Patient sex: F
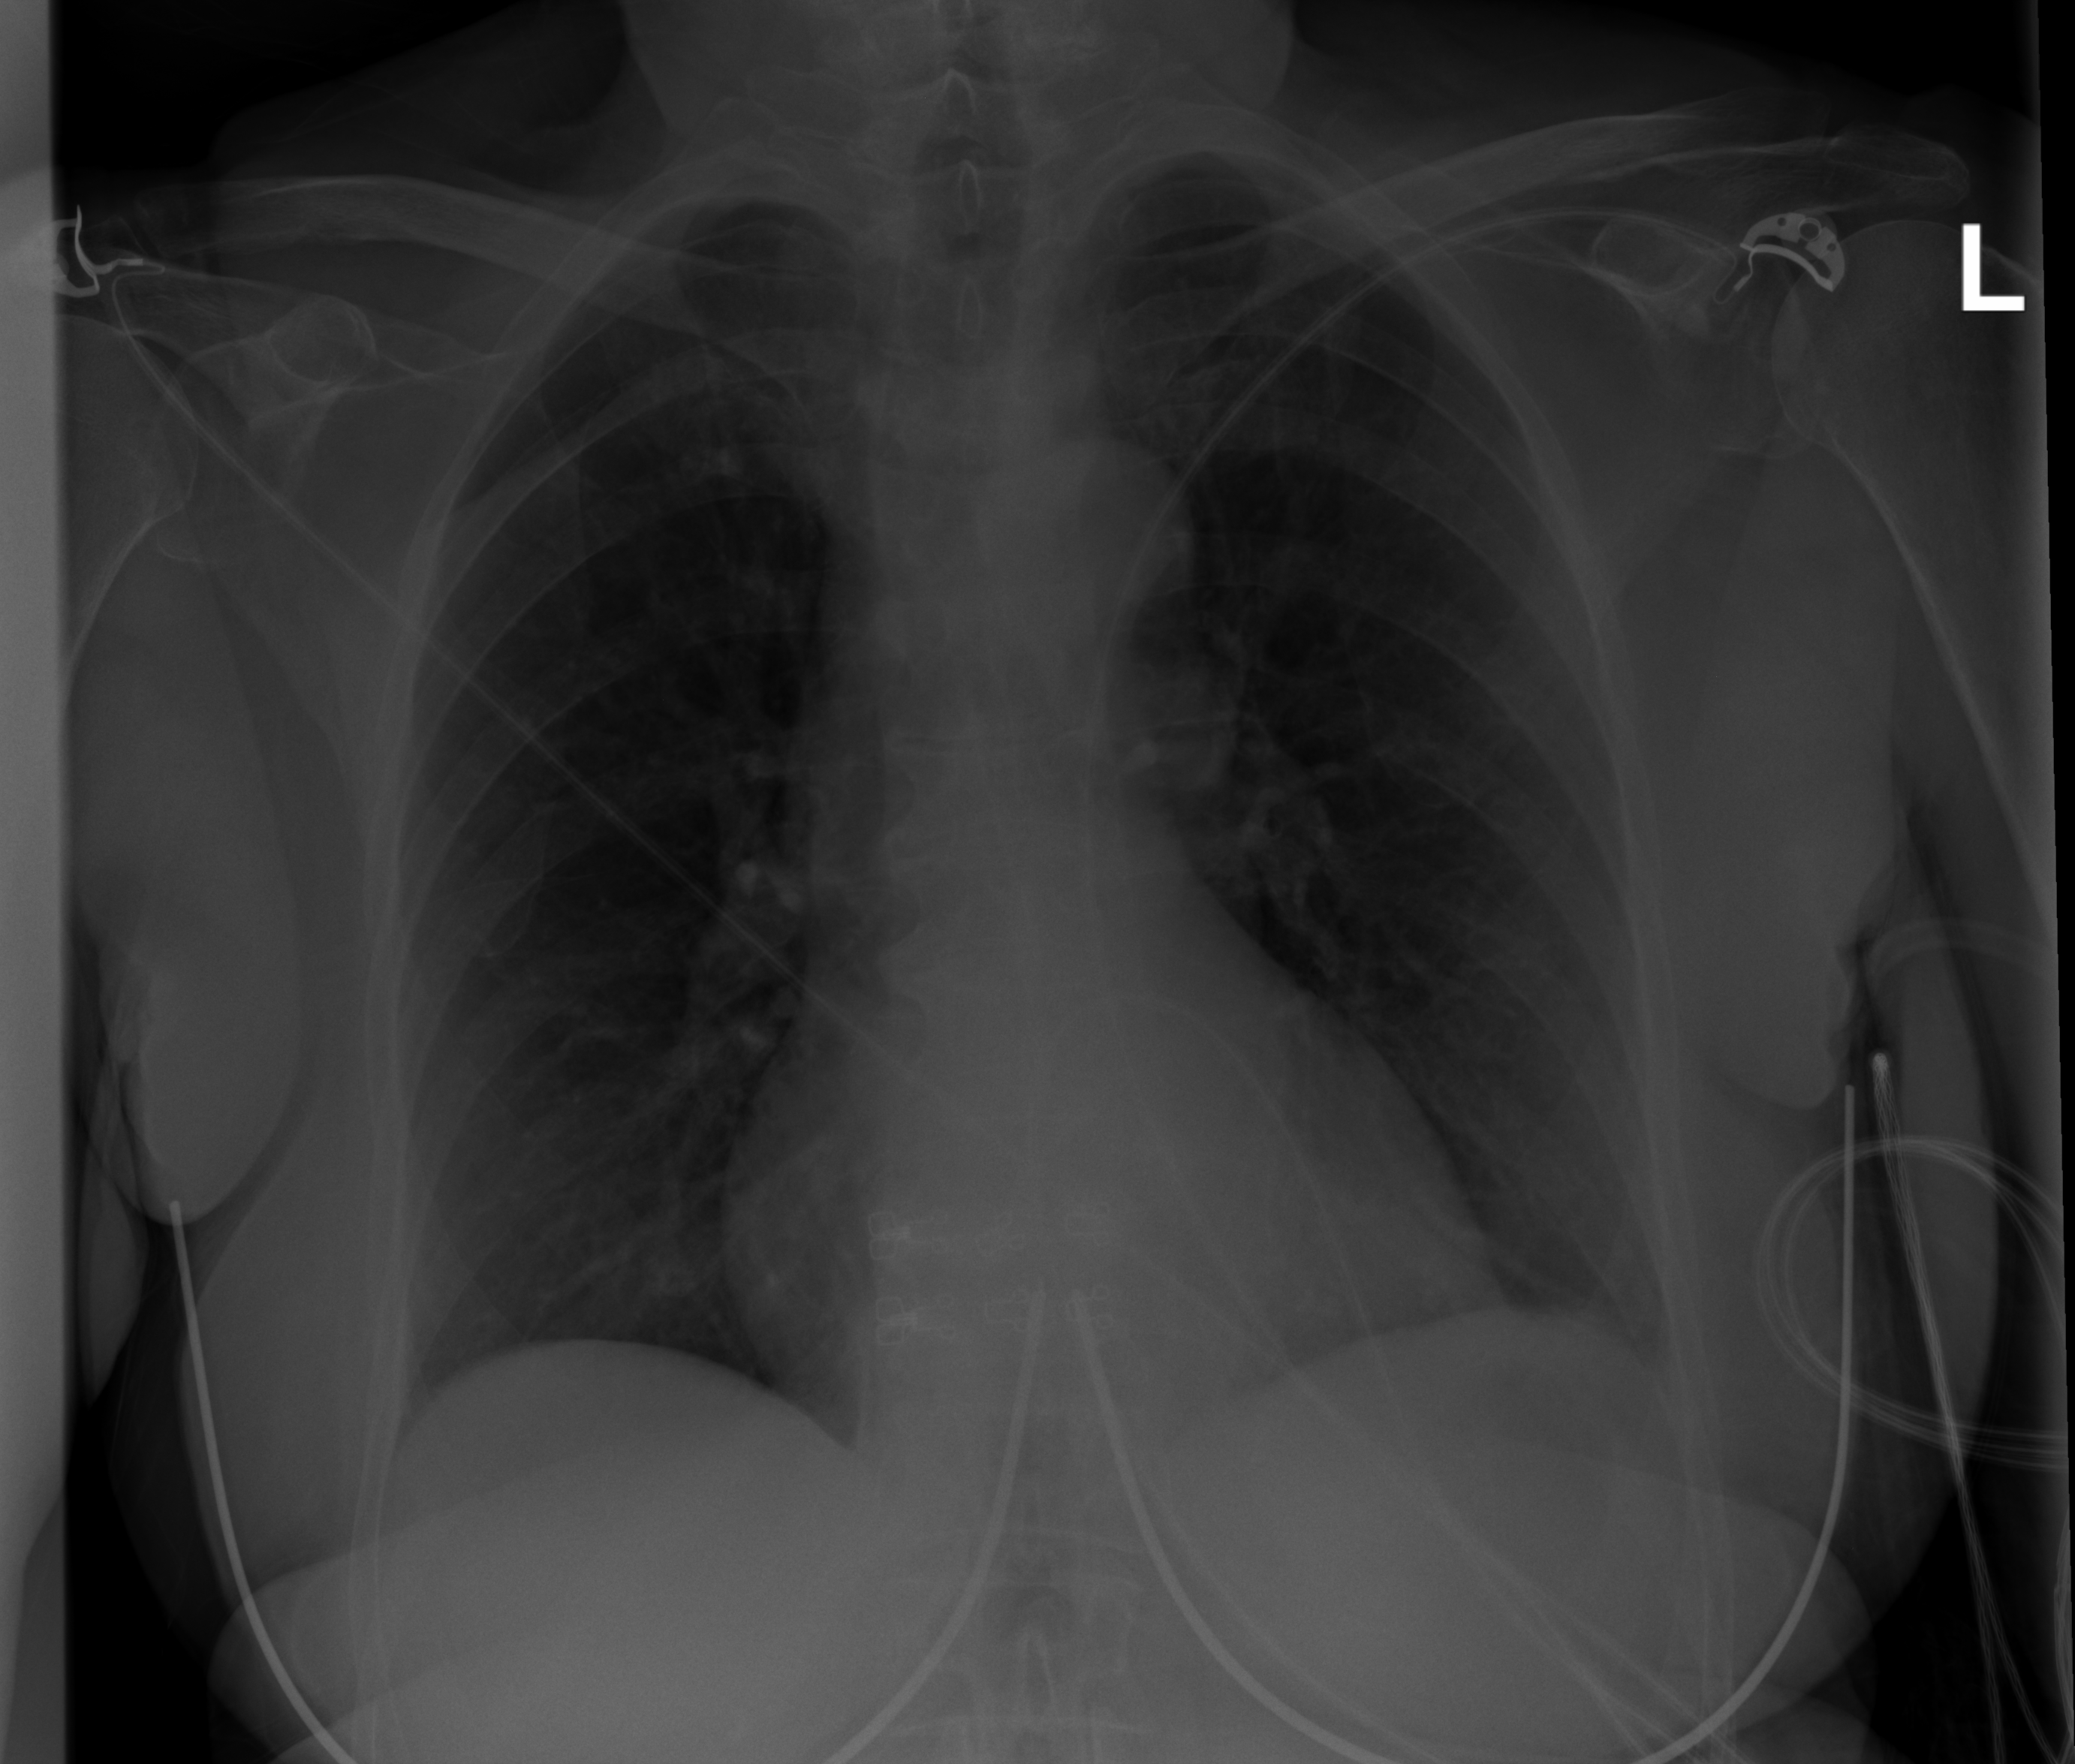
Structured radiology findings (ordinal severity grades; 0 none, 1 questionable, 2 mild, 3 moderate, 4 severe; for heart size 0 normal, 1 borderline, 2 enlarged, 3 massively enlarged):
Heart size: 0
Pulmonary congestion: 0
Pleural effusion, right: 0
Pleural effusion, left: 0
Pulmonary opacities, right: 0
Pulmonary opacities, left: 0
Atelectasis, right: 0
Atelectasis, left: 2